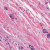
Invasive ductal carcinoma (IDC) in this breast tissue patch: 0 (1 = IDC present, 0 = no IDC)